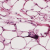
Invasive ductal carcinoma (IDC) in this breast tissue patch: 0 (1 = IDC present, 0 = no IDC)